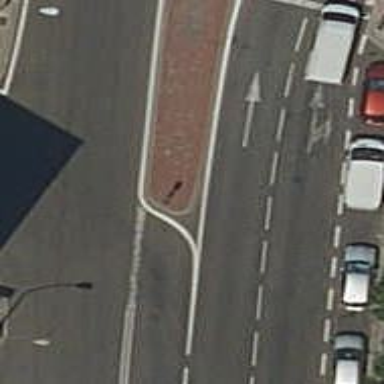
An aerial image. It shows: Road with traffic signals.